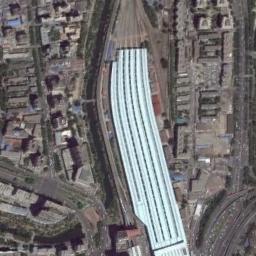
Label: railway_station